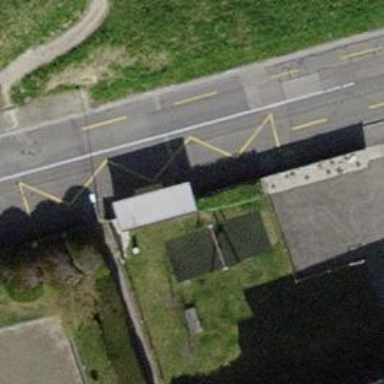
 serving as platform for public transportation."